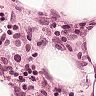
Metastatic tissue present: no